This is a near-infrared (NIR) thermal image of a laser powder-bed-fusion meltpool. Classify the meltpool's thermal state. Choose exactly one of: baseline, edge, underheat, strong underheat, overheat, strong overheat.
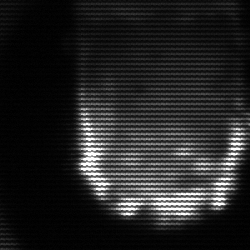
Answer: baseline